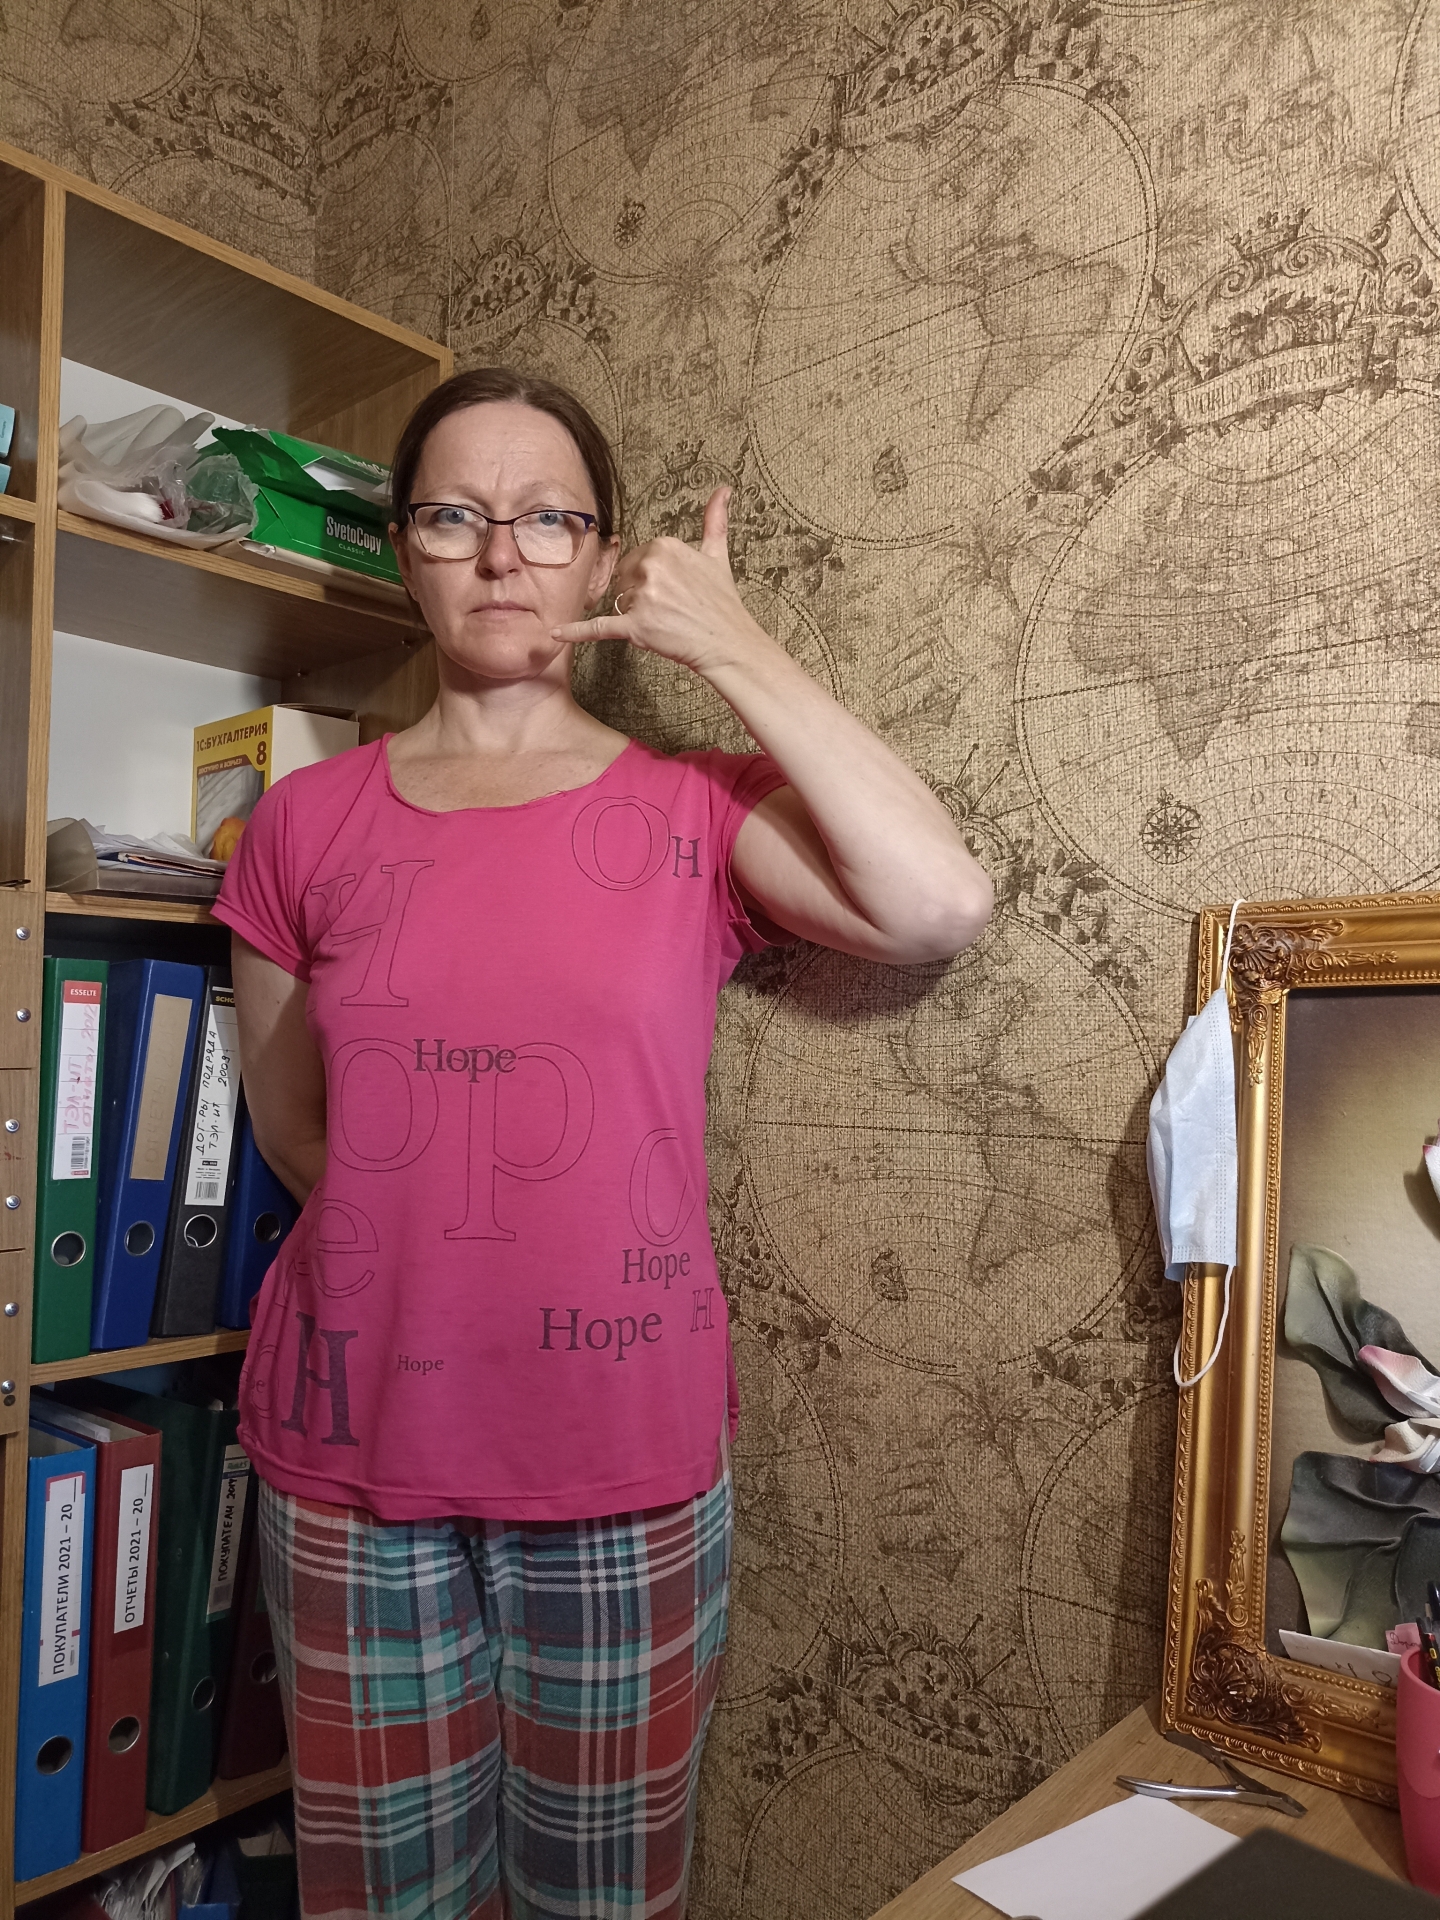
Label: clear